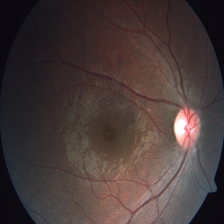
Diabetic retinopathy grade: Severe